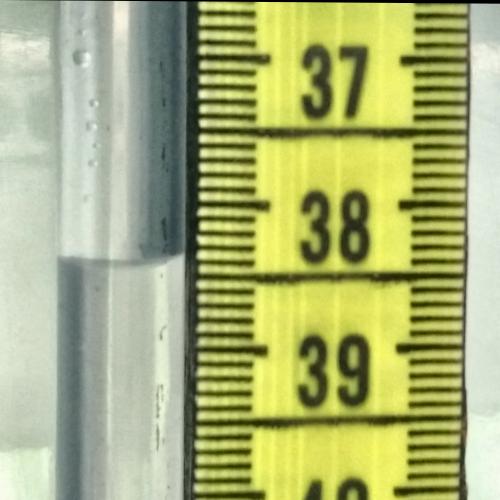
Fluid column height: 38.4 cm